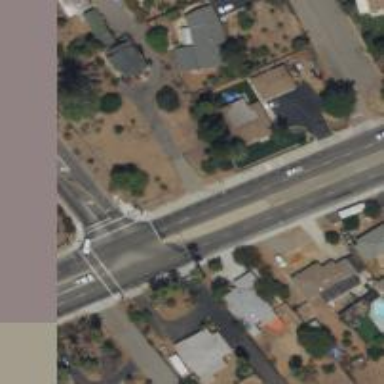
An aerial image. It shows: Secondary road with separate sidewalk.